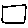
Label: square